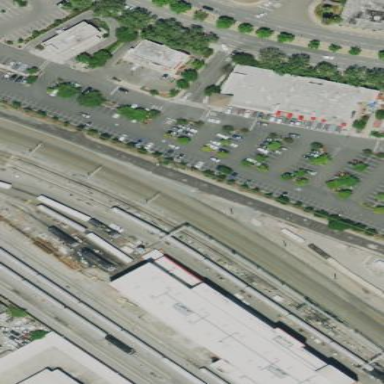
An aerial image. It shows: Industrial building used for logistics.